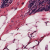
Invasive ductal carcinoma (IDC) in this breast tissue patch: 0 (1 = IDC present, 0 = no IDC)